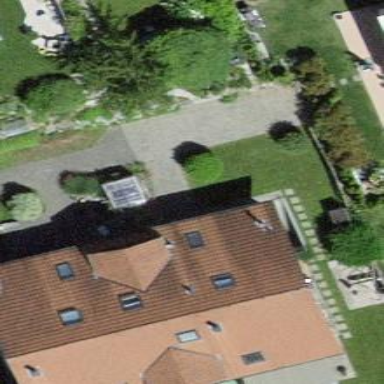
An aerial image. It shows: Gabled building with roof made of roof tiles.